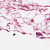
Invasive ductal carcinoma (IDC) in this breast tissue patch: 0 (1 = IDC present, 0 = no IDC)